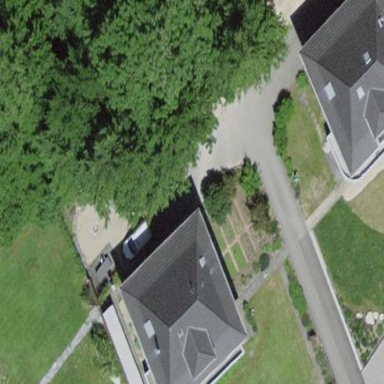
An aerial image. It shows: Residential building.